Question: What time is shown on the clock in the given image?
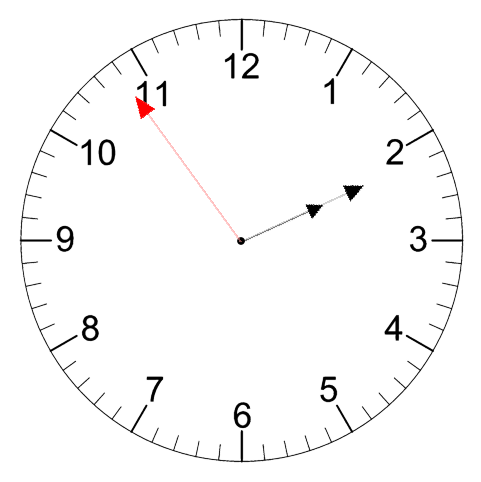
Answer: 02:10:54